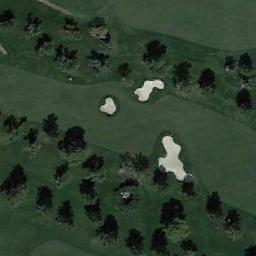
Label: golf_course